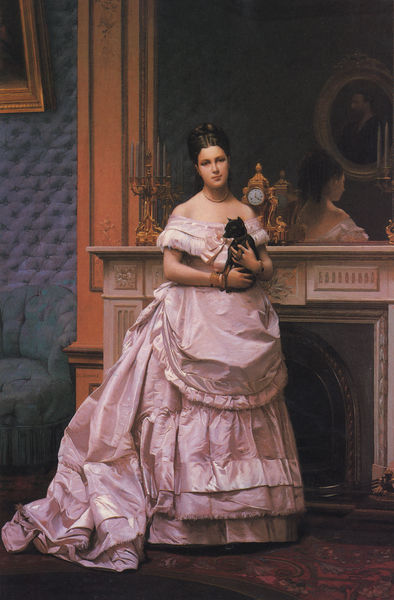
Titel: Portrait d'une femme (Marie Gérôme, née Goupil?), Porträt einer Dame (Marie Gérôme, geborene Goupil?)
Künstler: Jean Léon Gérôme
Institution: Sammlung nicht angegeben
Schlagwörter: blau, dunkel, gemälde, kopf, mann, schatten, weiß, grün, mädchen, ausschnitt, braun, decolte, elegant, frau, frisur, hell, holz, kleid, licht, marmor, pfeiler, raum, schwarz, säule, türkis, zimmer, ölbild, blick, dame, hund, rose, tier, malerei, teppich, bart, jung, wand, arm, arme, barock, falten, mensch, rahmen, samt, stehen, bild, bildnis, goldrahmen, hände, innenraum, portrait, porträt, spiegel, öl, spiegelung, boden, haare, interieur, realismus, sessel, adel, dekollete, dekoltee, locken, mittelscheitel, prinzessin, rosa, scheitel, schulter, schultern, seide, kamin, oval, rund, hündchen, schleppe, bilder, sofa, kaminsims, halsband, spiegelbild, kette, mauer, weis, pilaster, saal, salon, tapete, kerze, uhr, robe, kerzen, leuchter, faltenwurf, edel, rüschen, stofflichkeit, halskette, flieder, foto, katze, medaillon, palast, architrav, kätzchen, ganzfigur, sims, kerzenständer, standuhr, caoch, kerzenhalter, kerzenleuchter, armband, armbänder, armreif, gesims, edeldame, ständer, ganzkörperporträt, königin, fürstin, seidenkleid, kandelaber, kurfürstin, ballkleid, kain, architraf, von, barrock, männerbildnis, offener kamin, offener kamni, rundes bild, schosshund, simms, stofftapete, öl7, vlau, tapeten, herzogin, schoßhündchen, female, kaminuhr, tournure, 1750, dame#, deckkraft, verzieerung